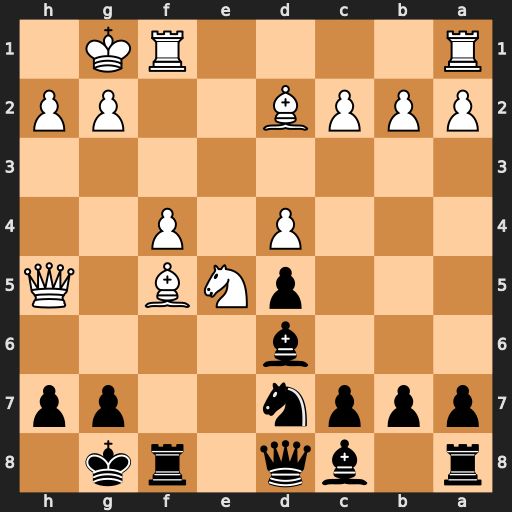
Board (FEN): r1bq1rk1/pppn2pp/3b4/3pNB1Q/3P1P2/8/PPPB2PP/R4RK1
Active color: b
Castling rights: -
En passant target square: -
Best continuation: Rxf5 Qxf5 Nxe5